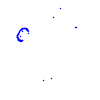
Particle: kaon